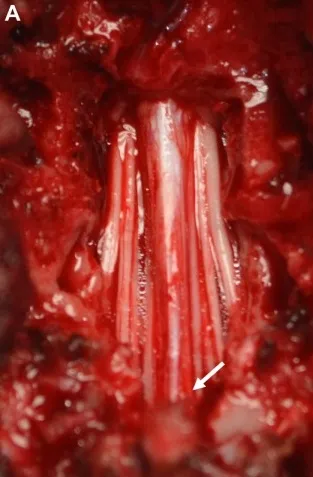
Intraoperative pictures before . (A) Visual inspection of the vertebral canal reveals excessive caudal traction on the conus medullaris (arrow).
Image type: medical_photograph (other_medical_photograph)